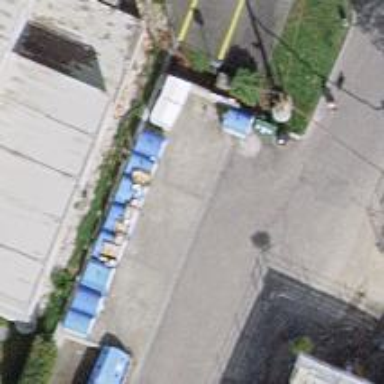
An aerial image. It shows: Recycling facility.